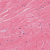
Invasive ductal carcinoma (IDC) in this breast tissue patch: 0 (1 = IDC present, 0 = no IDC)